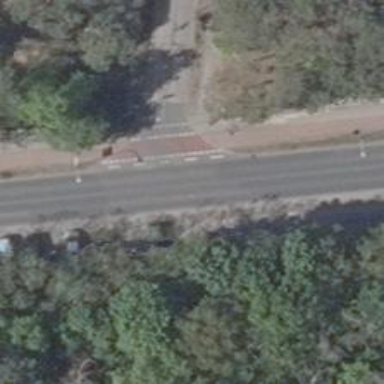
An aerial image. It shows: Road with "give way" sign.